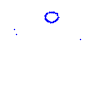
Particle: proton